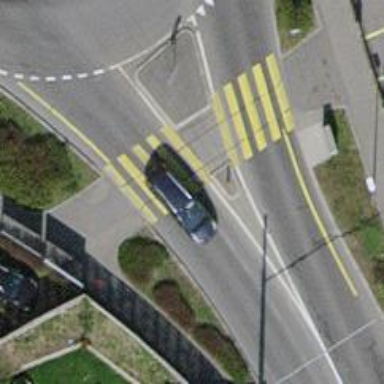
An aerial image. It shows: Asphalt footway with marked zebra crossing. The crossing includes island.